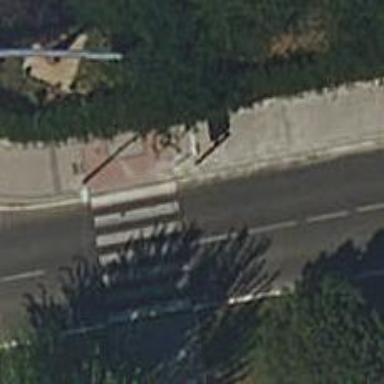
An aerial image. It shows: Uncontrolled zebra crossing on footway.